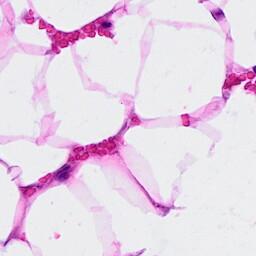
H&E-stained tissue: Breast